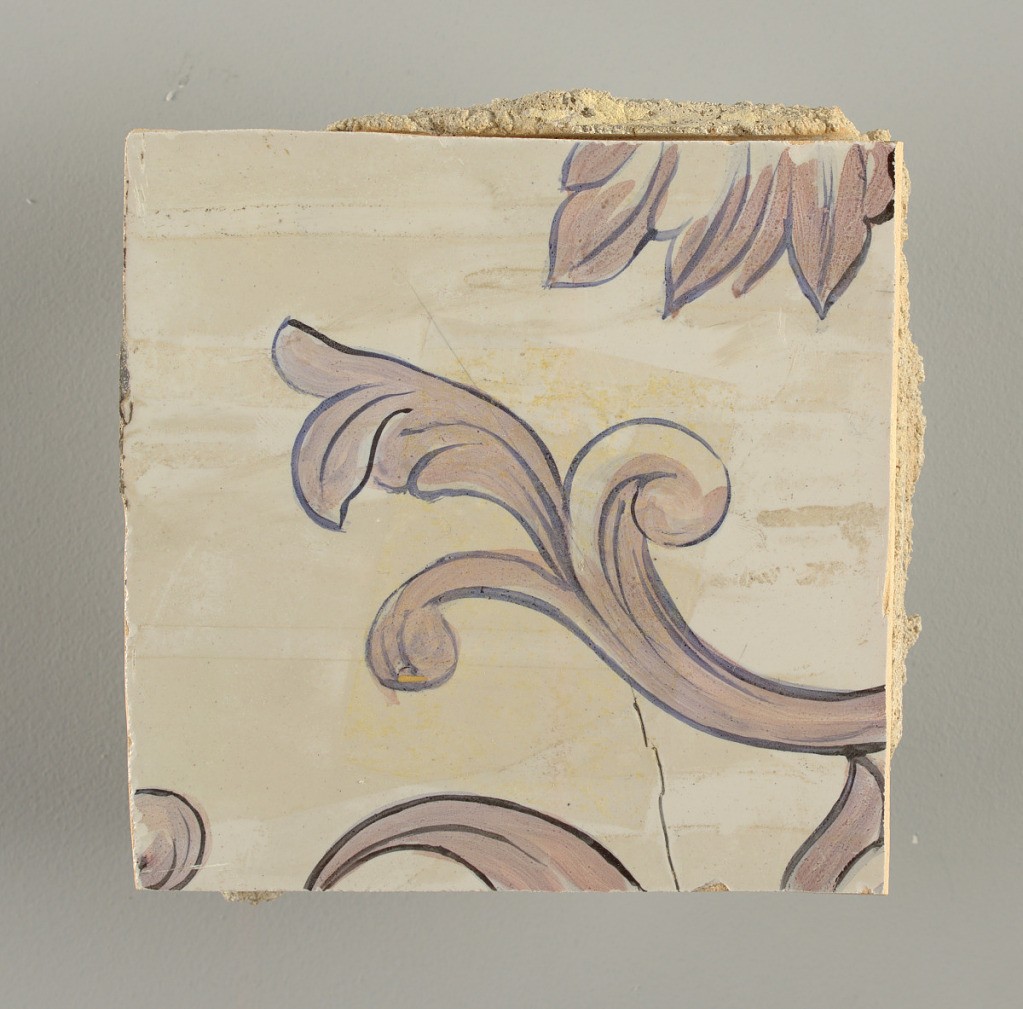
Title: Tile wall facing
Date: ca. 1725
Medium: Tin-glazed earthenware, underglaze
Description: Horizontal rectangle.  Thirty tiles wide and twenty-three tiles high with opening for fireplace eleven tiles wide and ten high.  Foliage arabesques disposed about three vertical axes from which are emphazised by urns at center and right, and at left by the figure of a standing woman carrying an infant on her arm and accompanied by two children.